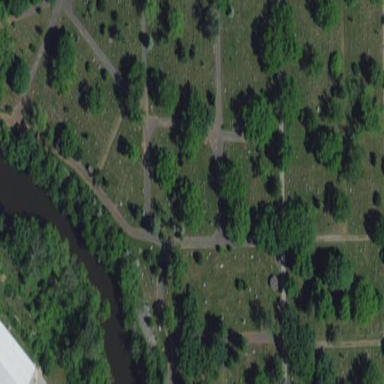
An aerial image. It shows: Cemetery.